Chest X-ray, PA view. Patient: 74 years old, sex M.
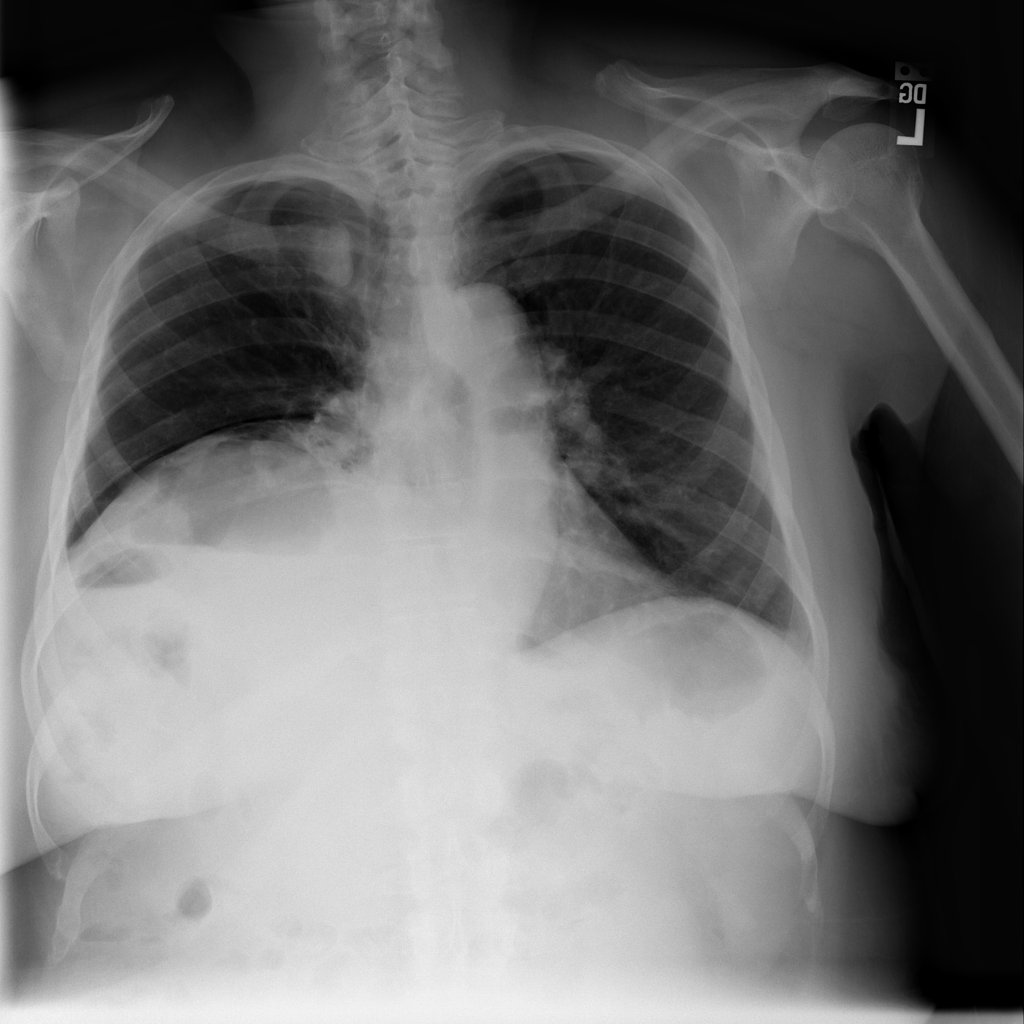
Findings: Effusion, Infiltration